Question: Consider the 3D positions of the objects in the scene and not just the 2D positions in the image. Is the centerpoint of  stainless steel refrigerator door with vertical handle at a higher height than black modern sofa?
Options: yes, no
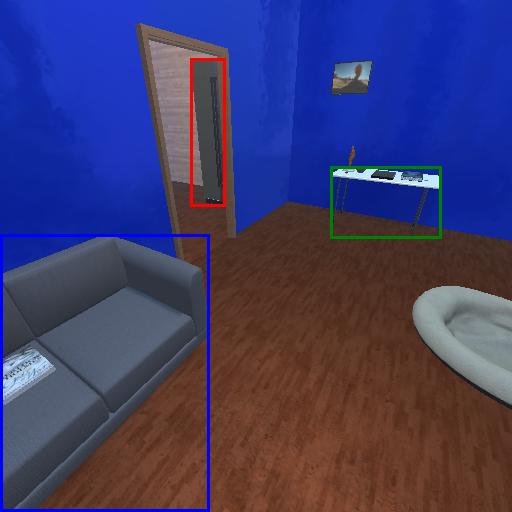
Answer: yes